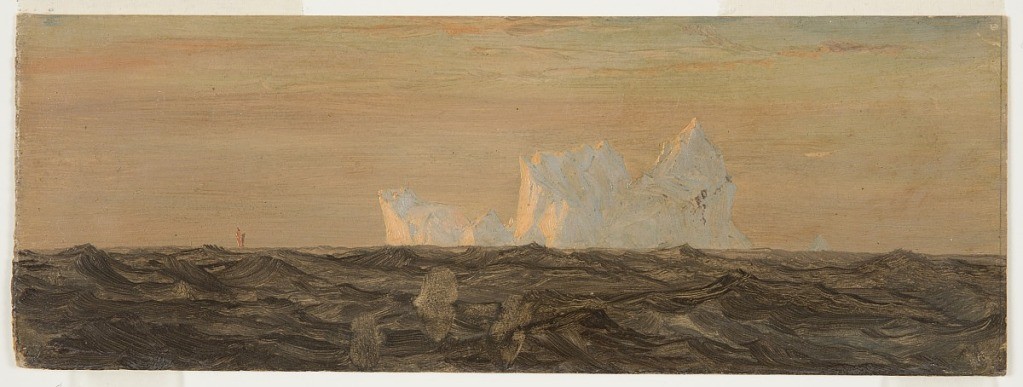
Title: Icebergs
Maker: Frederic Edwin Church, American, 1826–1900
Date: June–July 1859
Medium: Oil and graphite on thin paperboard
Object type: Drawing
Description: Seascape sketch showing a view of a massive, craggy iceberg, partly in shadow with sunlight glinting from the peaks, seen from a distance across a dark brownish body of water with cresting waves off the shores of Newfoundland and Labrador, Canada.  A smaller iceberg is visible in the background at right, while small ship is shown in the distance at left with its sail illuminated in red. Scene takes place during sunrise or sunset.